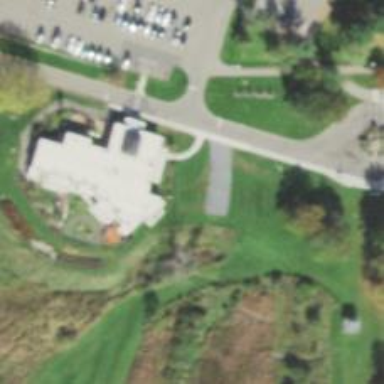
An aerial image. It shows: Disc golf course for leisure activity.